Aerial crown-view tile of a tropical tree (Barro Colorado Island, Panama), acquired 20250715:
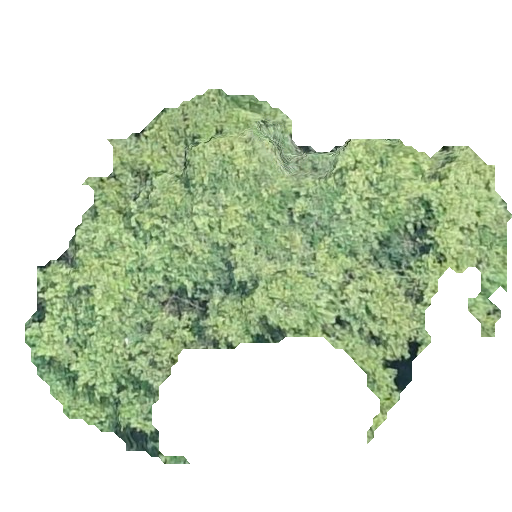
Species: Luehea seemannii
GBIF accepted scientific name: Luehea seemannii
Crown area: 150.689 m²